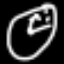
Label: clock